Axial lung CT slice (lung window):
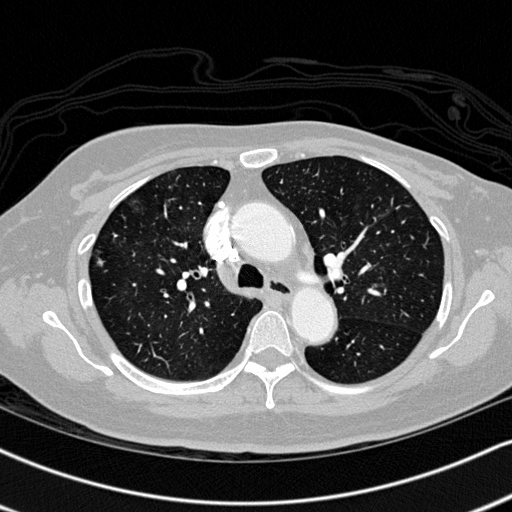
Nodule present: yes
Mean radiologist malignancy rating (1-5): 2